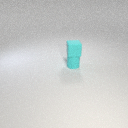
small cyan rubber cube above small cyan rubber cylinder